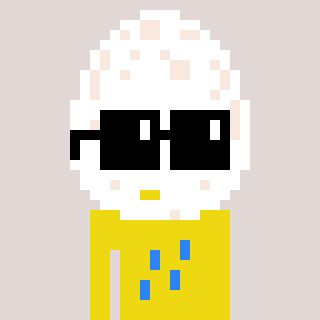
a pixel art character with square black sunglasses, a egg-shaped head and a yellow-colored body on a warm background